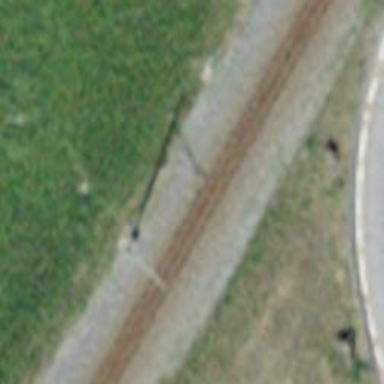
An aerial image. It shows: Catenary mast for power lines.